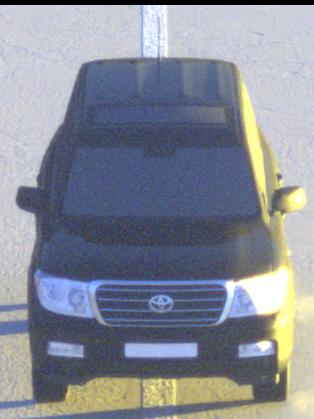
Make: Toyota
Model: Land Cruiser V8 4.7
Detailed model: Land Cruiser V8 (J20)
Model produced from: 2008/03
Model produced until: 2009/11
Doors: 5
Color: black
Road condition: dry road
Daytime: sunrise or sunset
Contrast: high contrast